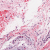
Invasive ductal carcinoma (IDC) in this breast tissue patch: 0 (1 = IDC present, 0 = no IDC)